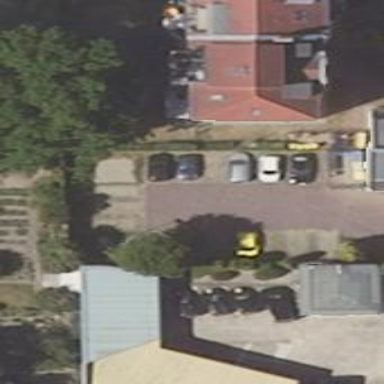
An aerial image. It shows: Parking area with surface.